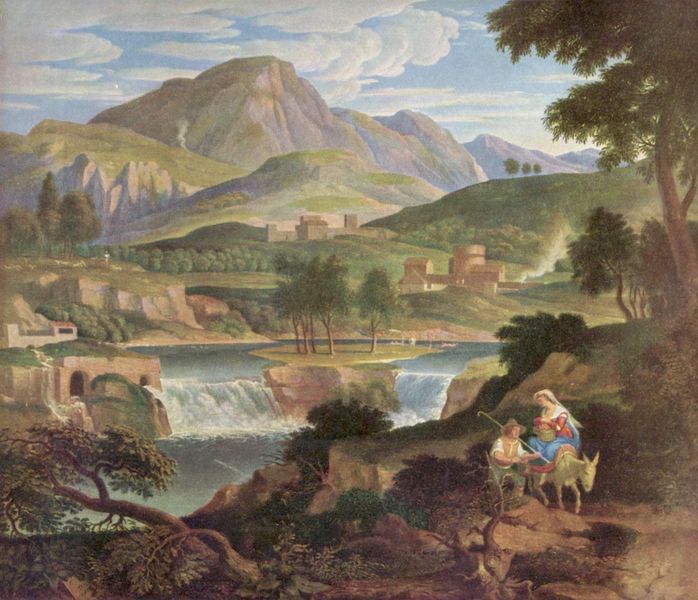
Titel: Subiaco
Künstler: Joseph Anton Koch
Standort: Berlin
Institution: Alte Nationalgalerie
Schlagwörter: baum, berg, blau, blätter, felsen, gemälde, himmel, mann, wasser, weiß, wolken, bäume, fluss, gelb, grün, landschaft, menschen, see, sitzen, stadt, ufer, braun, fenster, frau, grau, hut, blick, gebäude, gras, haus, rot, schleier, weg, wiese, malerei, bibel, herodes, stein, steine, tragen, öl, bach, horizont, häuser, hügel, natur, stamm, gehen, rauch, wiesen, insel, gold, kind, paar, pflanzen, rosa, tal, wald, wasserfall, esel, reiter, stock, turm, engel, reiten, gischt, sommer, ruhe, italien, stab, lehm, berge, fels, gebirge, gipfel, dorf, vegetation, baby, rast, romantik, strom, brausen, wild, korb, flucht, ortschaft, ruine, burg, religion, türme, wandern, wurzel, ruinen, muli, wurzeln, christus, jesus, isar, reise, fall, religiös, gehöft, gebirgslandschaft, arkadien, wanderstab, maria, auszug, israel, hirte, hirten, schäfer, biblisch, tempera, christentum, koch, joseph anton koch, josef, joseph, tosen, ägypten, weihnachten, heilige familie, jesuskind, brug, gelobtes land, reitend, wander, flucht nach ägypten, kindermord, nazareth, fesen, feslen, flucht nach ägipten, lanndschaft, maria und joseph, reise nach ägypten, waner, zeiehn, eisel, herbergssche, herbergssuche